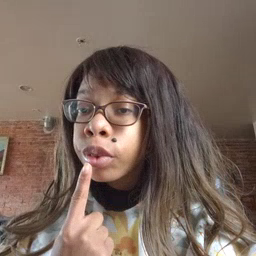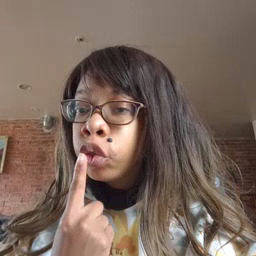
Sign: lips